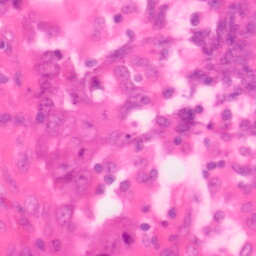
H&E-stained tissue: Colon